Field crop: maize
Growth stage: 2
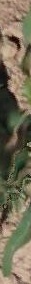
Species: maize